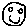
Label: smiley face